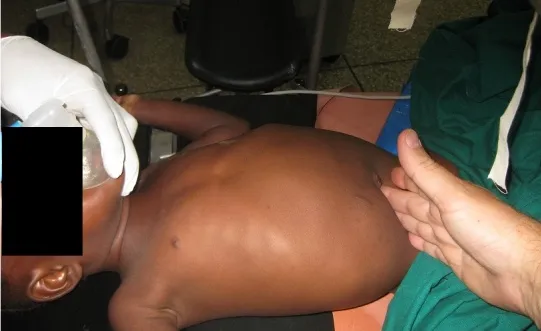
Clinician's hand indicating the inferior tip of the abdominal mass in a child with mesenteric dermoid cyst.
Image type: medical_photograph (oral_photograph)